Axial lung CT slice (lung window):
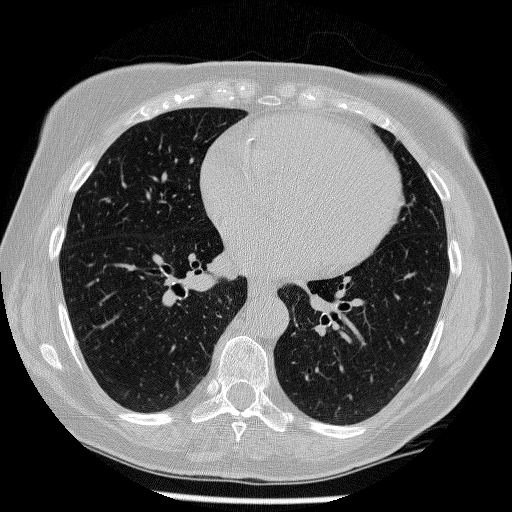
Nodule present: no